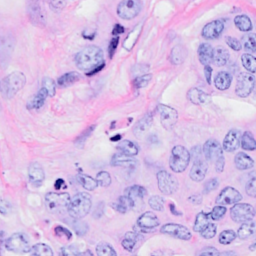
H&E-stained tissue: Breast